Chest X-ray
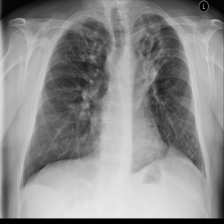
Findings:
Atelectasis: negative
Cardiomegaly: negative
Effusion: negative
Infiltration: negative
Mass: negative
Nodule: positive
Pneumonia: negative
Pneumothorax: negative
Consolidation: negative
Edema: negative
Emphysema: negative
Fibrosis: positive
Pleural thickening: negative
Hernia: negative